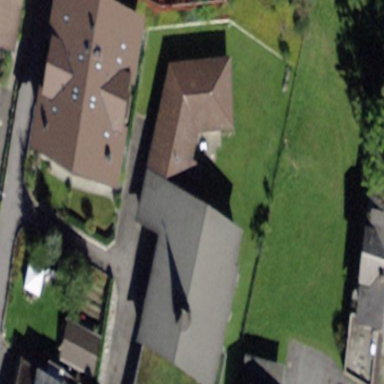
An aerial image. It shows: Church which is place of worship.